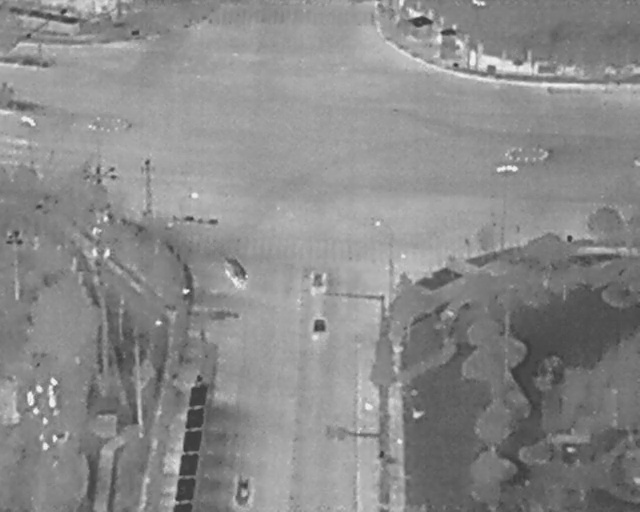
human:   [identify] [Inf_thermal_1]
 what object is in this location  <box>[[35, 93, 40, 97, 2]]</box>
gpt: <ref>1 medium car at the bottom</ref>